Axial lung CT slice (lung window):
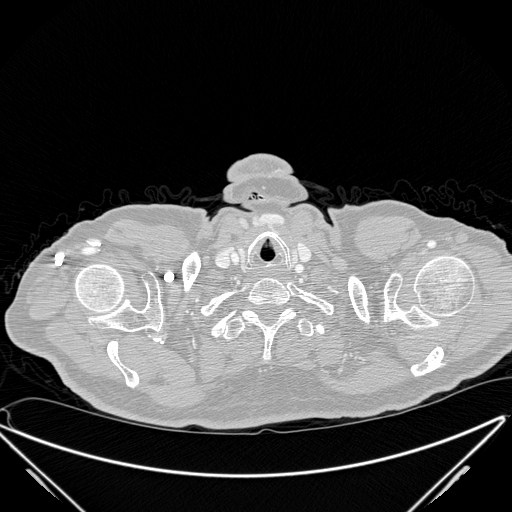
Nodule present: no